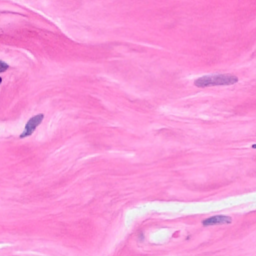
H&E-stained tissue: Breast